Field crop: tomato
Growth stage: 1
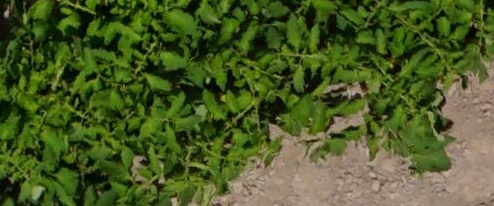
Species: tomato